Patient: sex F, age 54
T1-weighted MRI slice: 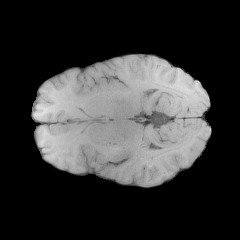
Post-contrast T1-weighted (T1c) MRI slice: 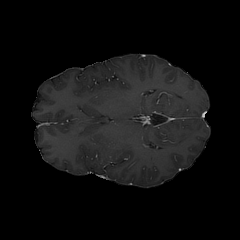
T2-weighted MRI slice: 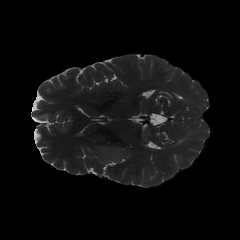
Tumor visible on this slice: yes
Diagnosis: Astrocytoma, IDH-wildtype
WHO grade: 3